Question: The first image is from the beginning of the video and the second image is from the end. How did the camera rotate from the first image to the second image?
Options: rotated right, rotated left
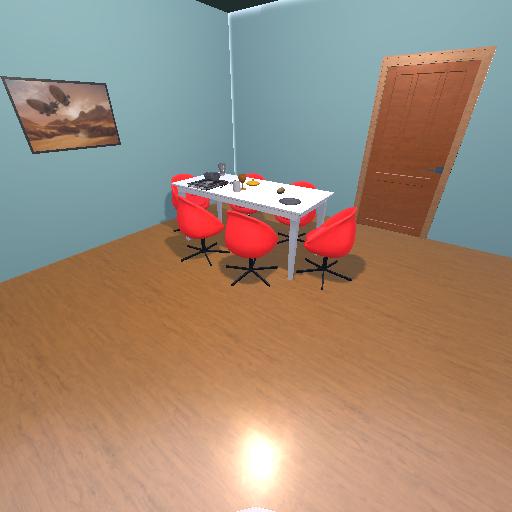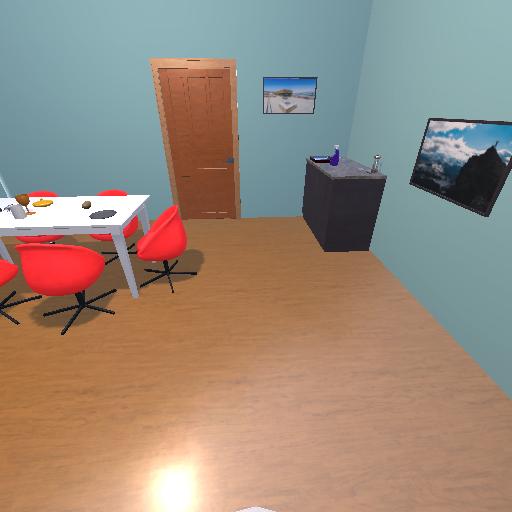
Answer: rotated right